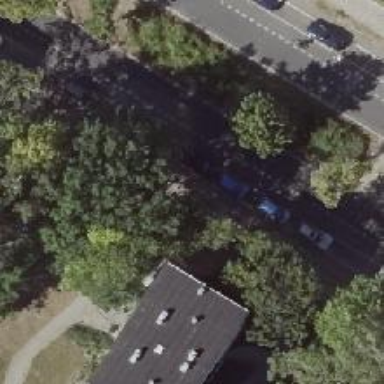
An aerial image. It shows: Footway.